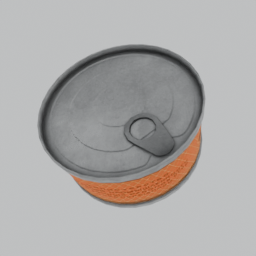
Label: tools